Question: How to create a bubble chart as in <URL>:

...but using NVD3?
The NVD3 site only has reference to Scatter plot <URL>
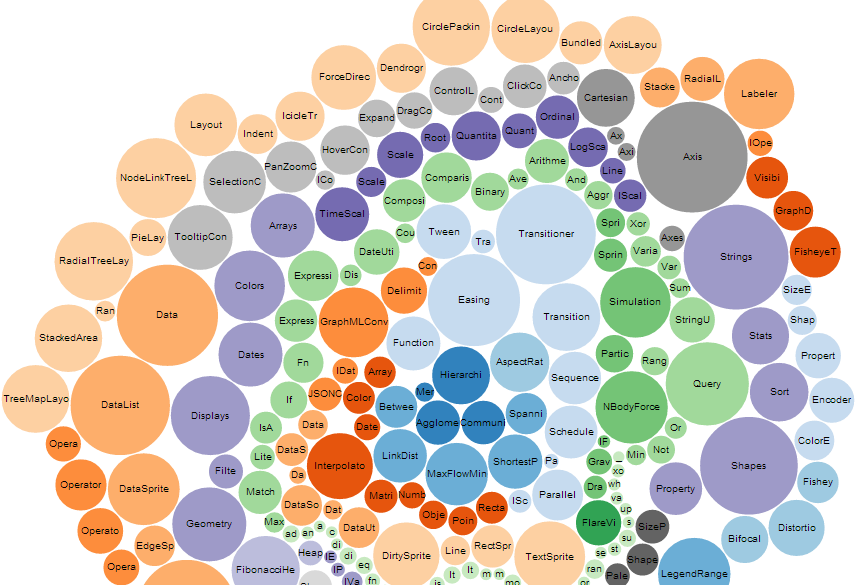
Answer: This custom nvd3 bubble chart implementation might help anyone who wants to figure out how to do it: <URL>.